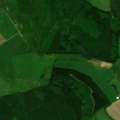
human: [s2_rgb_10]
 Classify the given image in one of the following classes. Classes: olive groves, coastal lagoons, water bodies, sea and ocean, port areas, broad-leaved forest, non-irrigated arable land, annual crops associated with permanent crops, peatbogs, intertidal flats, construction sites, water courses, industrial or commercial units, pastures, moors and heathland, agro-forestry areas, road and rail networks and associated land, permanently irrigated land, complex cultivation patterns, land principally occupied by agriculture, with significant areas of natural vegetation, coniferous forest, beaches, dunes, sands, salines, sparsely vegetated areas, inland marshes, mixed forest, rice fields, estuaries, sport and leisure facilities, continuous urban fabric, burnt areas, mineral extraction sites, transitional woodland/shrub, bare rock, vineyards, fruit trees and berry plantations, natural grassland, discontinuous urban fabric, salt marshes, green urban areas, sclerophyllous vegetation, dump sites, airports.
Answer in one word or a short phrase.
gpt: non-irrigated arable land, pastures, land principally occupied by agriculture, with significant areas of natural vegetation, coniferous forest, mixed forest, transitional woodland/shrub